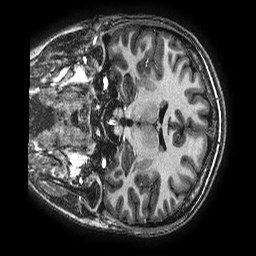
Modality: T1w
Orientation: coronal
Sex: female
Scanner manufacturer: ge
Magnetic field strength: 3 T
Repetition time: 0.00766 s
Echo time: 0.003476 s